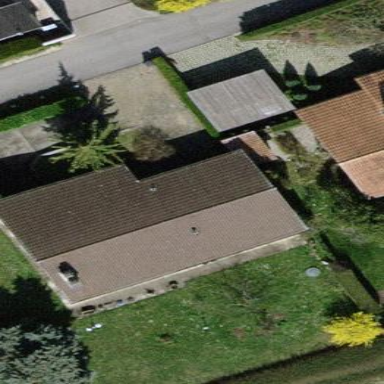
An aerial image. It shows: Simple and straightforward house.